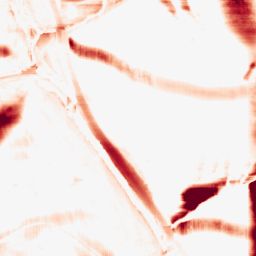
Category: morphological
Decomposition family: morphological_rect
Decomposition parameters: operation: opening
width: 50
height: 20
Upsampling method: bilinear
Upsampling parameters: scale: 8
Upsampling scale: 8